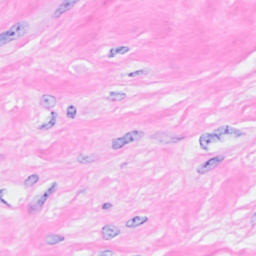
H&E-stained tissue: Breast